Interaction volume radius: 5 \u00c5
Interaction volume height: 25 \u00c5
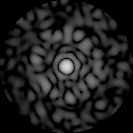
Disorder parameter: 0.8411